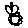
Label: flower